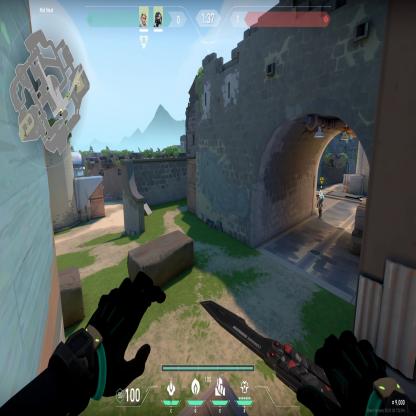
Label: teammate